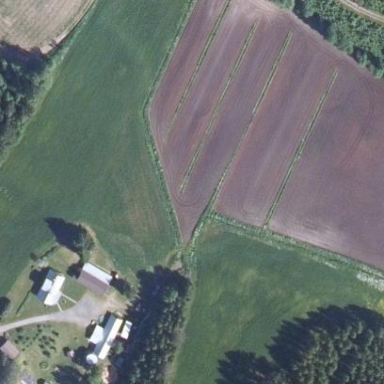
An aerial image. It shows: Farmyard area.